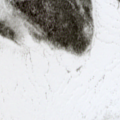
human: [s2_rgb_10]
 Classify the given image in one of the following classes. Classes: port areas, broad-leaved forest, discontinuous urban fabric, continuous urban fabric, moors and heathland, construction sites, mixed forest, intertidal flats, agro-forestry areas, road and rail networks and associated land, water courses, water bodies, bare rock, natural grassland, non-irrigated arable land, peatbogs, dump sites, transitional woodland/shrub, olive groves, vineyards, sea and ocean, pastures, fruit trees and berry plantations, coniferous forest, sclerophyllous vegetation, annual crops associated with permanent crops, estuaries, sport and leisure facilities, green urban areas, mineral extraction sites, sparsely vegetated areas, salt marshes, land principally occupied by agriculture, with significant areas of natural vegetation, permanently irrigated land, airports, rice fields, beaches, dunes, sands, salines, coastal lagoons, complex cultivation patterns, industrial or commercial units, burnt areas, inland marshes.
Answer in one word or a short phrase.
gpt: coniferous forest, peatbogs